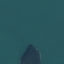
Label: SeaLake